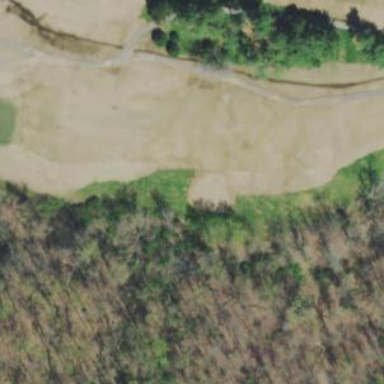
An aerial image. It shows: Golf hole.